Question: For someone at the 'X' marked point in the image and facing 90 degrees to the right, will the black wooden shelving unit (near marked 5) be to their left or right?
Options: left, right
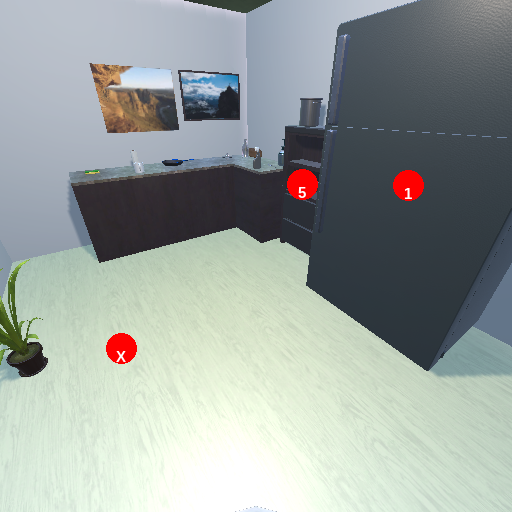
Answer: left